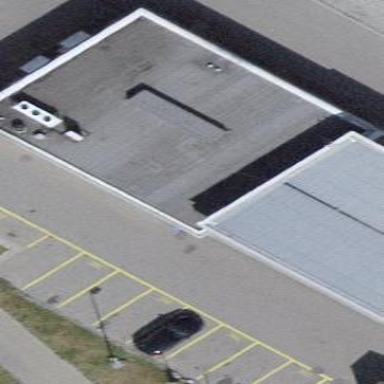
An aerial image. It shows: Convenience shop located within building.